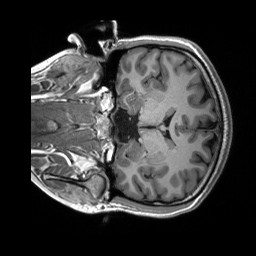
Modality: T1w
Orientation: coronal
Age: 23
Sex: female
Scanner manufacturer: siemens
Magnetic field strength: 3 T
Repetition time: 2.53 s
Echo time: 0.00227 s